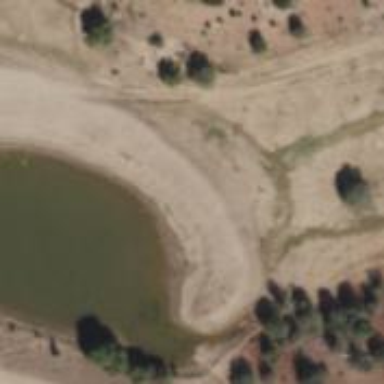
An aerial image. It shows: Natural watering place with stream pool.